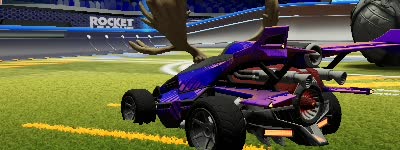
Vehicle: aftershock